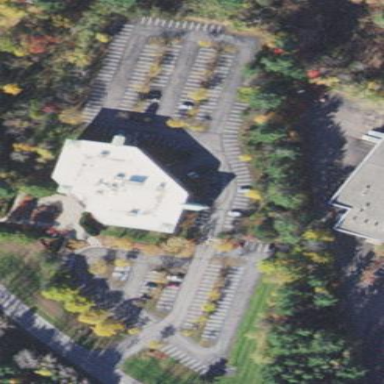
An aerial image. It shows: Government office building.